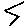
Label: zigzag